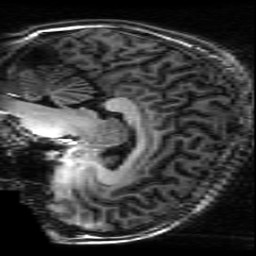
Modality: T1w
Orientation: sagittal
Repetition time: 0.008948 s
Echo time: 0.001784 s